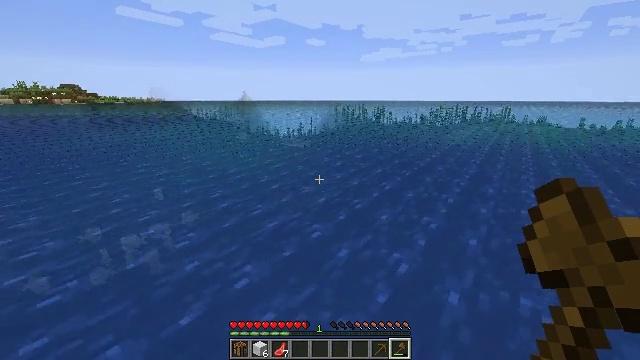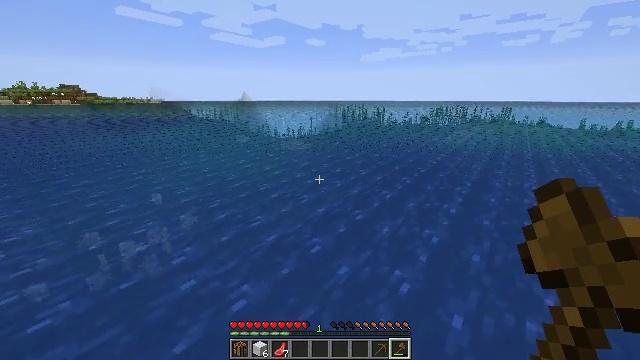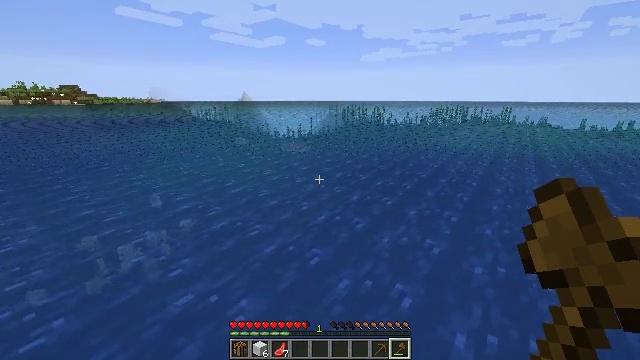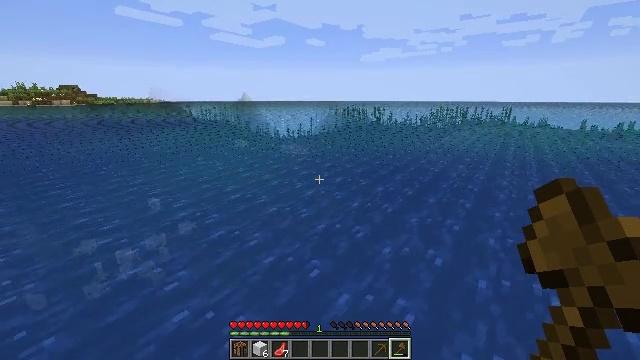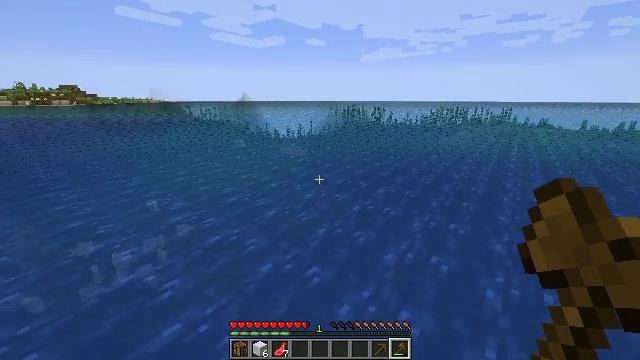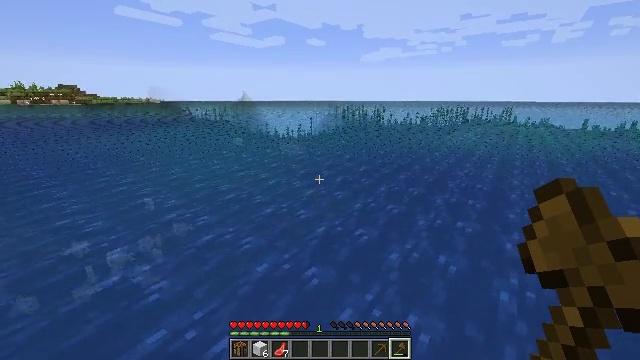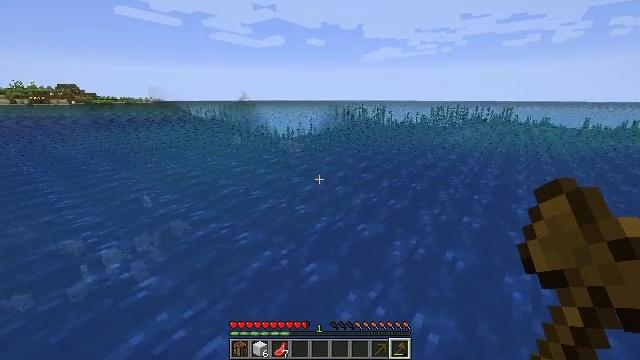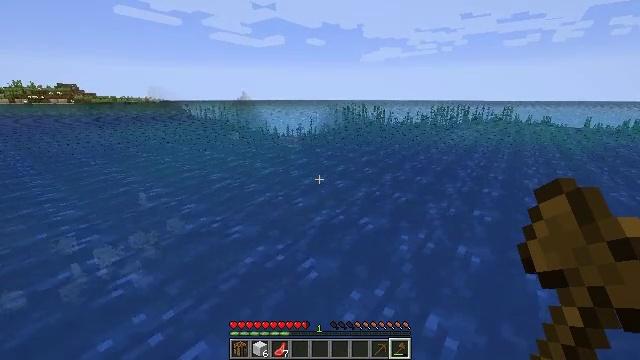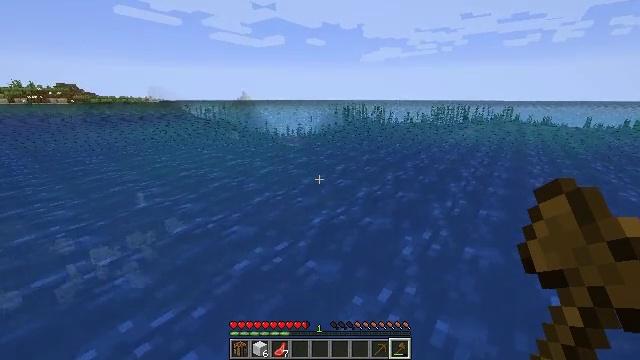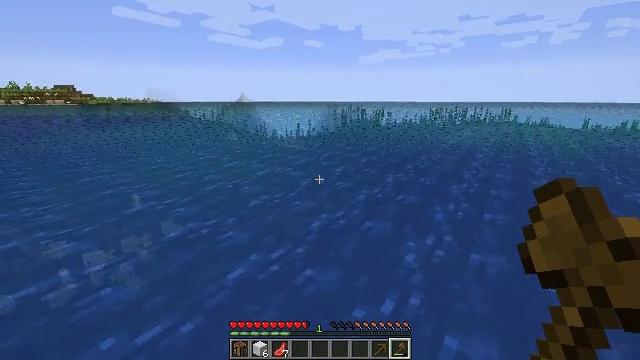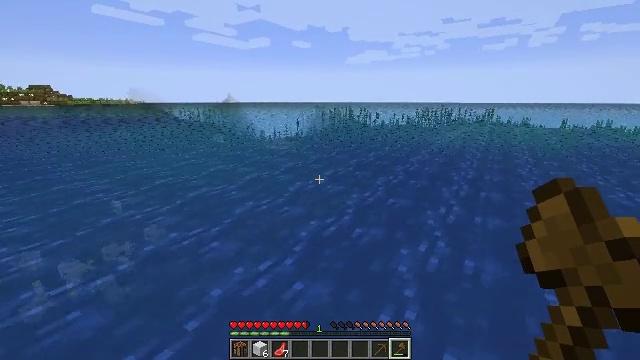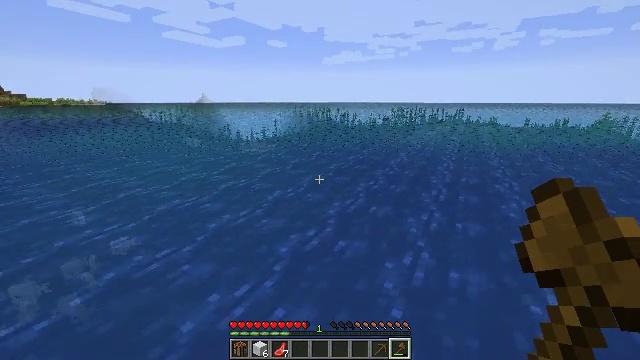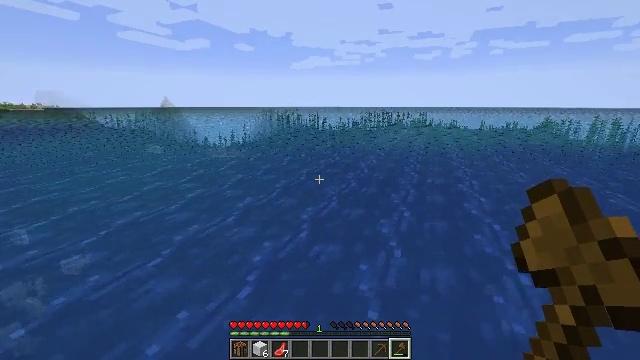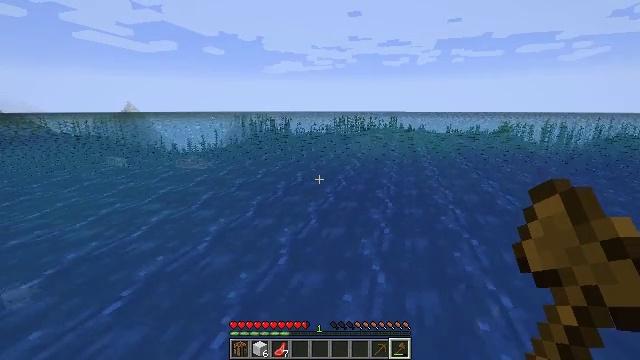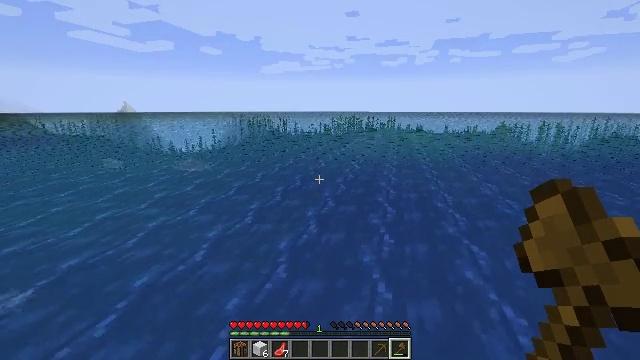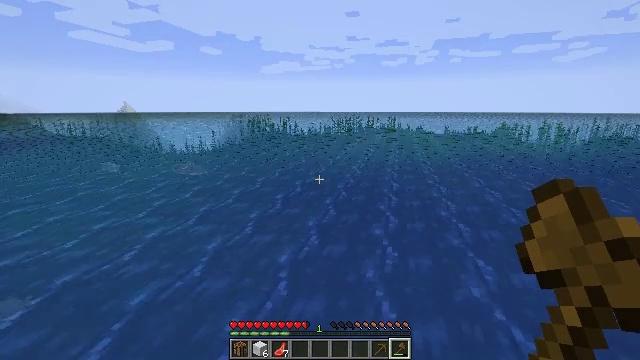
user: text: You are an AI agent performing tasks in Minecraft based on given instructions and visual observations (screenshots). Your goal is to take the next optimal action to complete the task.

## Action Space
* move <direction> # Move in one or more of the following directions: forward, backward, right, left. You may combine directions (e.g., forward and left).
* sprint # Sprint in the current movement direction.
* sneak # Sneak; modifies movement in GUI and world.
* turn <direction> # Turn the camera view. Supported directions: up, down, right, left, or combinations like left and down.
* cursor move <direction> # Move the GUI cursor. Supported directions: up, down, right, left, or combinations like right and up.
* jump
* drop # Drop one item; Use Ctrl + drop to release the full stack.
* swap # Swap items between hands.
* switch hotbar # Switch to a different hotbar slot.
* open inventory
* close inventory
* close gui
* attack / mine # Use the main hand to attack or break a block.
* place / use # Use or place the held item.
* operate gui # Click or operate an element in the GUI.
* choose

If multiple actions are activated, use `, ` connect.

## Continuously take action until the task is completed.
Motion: motion action
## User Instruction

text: Break the kelp plant in the ocean.
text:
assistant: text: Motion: move forward, jump
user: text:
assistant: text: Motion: move forward, jump
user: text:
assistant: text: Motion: move forward, jump
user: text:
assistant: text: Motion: move forward, jump
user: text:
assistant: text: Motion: move forward, jump
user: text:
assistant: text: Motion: move forward, jump
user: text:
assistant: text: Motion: move forward, jump
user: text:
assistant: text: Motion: move forward, jump
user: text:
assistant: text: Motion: move forward, jump
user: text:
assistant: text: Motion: move forward, sprint, turn right, jump
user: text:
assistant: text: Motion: move forward, sprint, turn right, jump
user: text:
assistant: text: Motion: move forward, sprint, turn right, jump
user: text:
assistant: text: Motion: move forward, sprint, turn right, jump
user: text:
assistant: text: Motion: move forward, sprint, jump
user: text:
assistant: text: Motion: move forward, jump
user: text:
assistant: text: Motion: move forward, jump
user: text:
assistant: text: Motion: move forward, jump
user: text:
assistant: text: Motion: move forward, jump
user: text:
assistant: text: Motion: move forward, jump
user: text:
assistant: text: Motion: move forward, jump
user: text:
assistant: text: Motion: move forward, jump
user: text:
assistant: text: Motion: move forward, jump
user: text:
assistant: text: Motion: move forward, jump
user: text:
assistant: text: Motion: move forward, sprint, jump
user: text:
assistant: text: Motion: move forward, sprint, jump
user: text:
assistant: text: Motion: move forward, sprint, jump
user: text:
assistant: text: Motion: move forward, sprint, jump
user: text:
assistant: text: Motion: move forward, jump
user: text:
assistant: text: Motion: move forward, jump
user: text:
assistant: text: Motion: move forward, jump